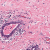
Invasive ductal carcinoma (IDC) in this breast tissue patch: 0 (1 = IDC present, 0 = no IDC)